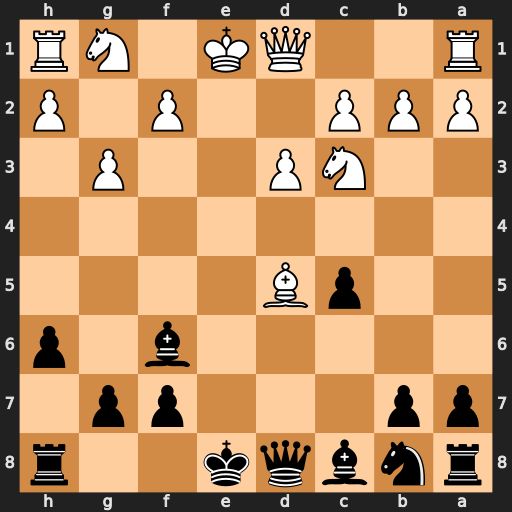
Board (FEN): rnbqk2r/pp3pp1/5b1p/2pB4/8/2NP2P1/PPP2P1P/R2QK1NR
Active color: b
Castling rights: KQkq
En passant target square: -
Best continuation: Bxc3+ bxc3 Qxd5